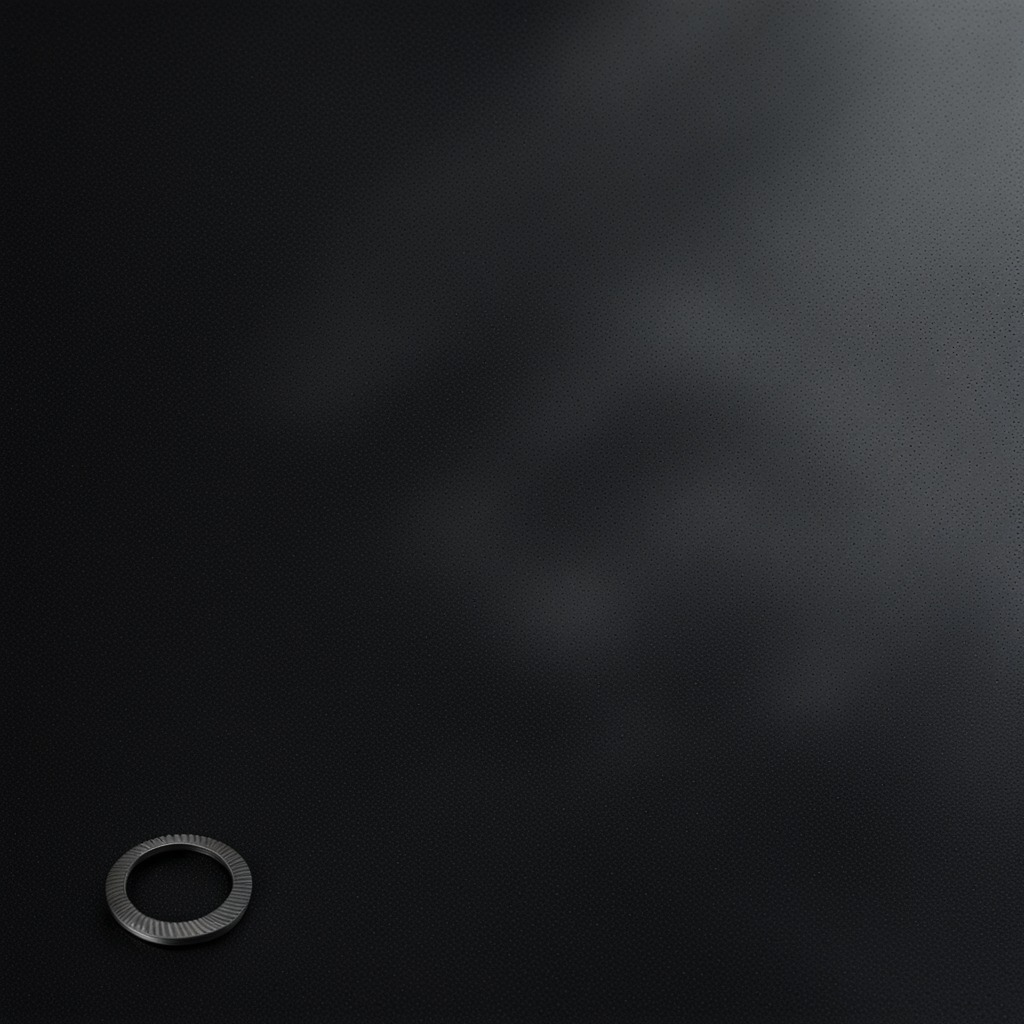
A flat metal washer is lying on a clean granite tabletop covered with a black rubber mat inside a workshop at night dim ambient light soft shadows worn but beneath the mat